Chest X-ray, PA view. Patient: 64 years old, sex F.
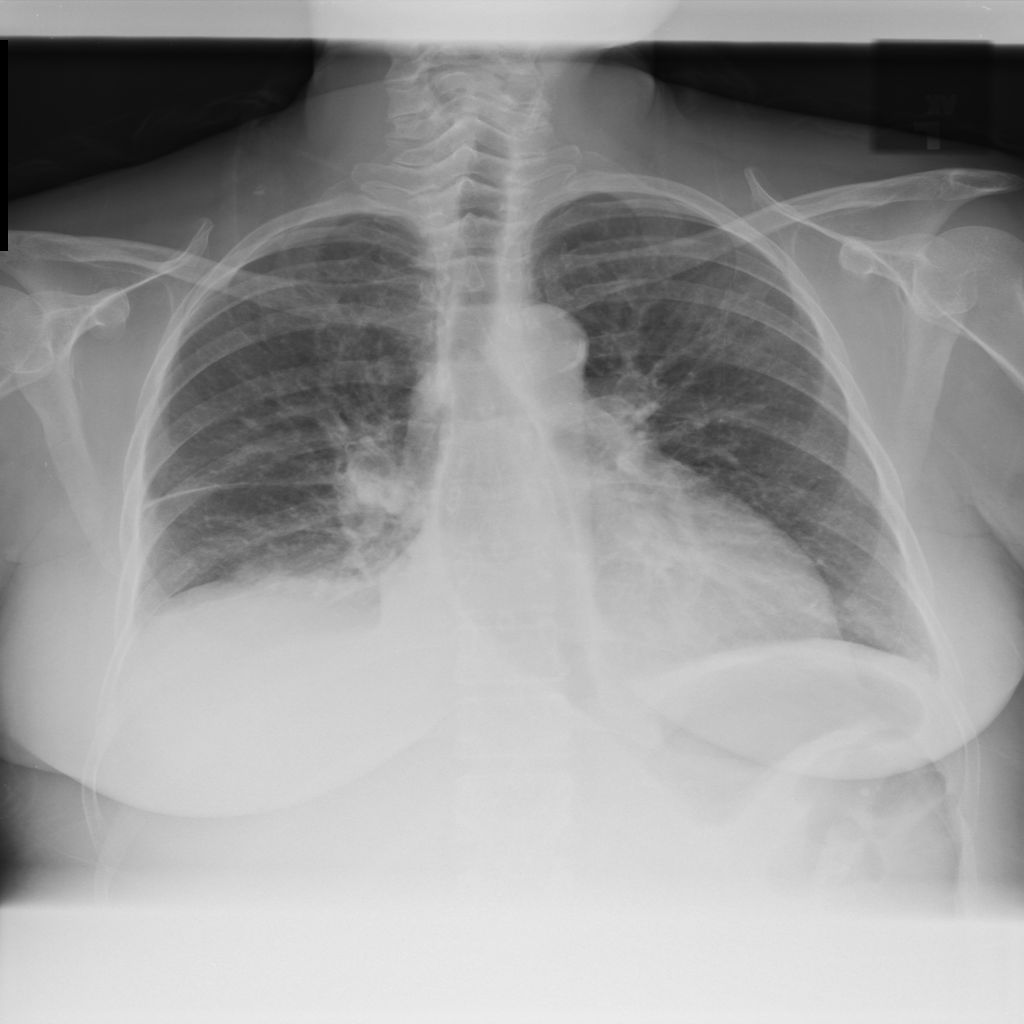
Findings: Effusion